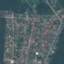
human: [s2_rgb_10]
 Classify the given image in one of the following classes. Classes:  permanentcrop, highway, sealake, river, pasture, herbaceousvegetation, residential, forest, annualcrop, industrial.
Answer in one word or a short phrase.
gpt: Residential